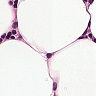
Metastatic tissue present: no